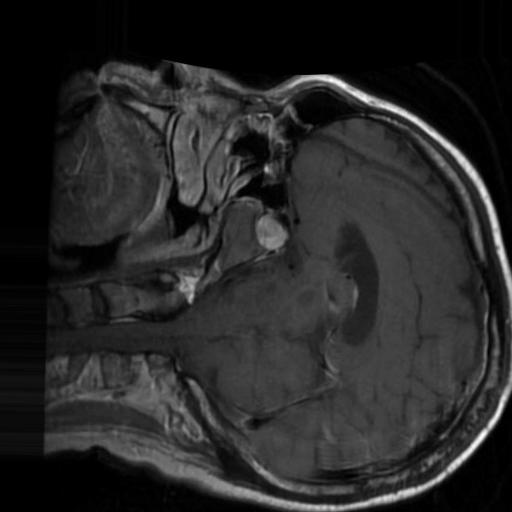
Label: brain_tumor